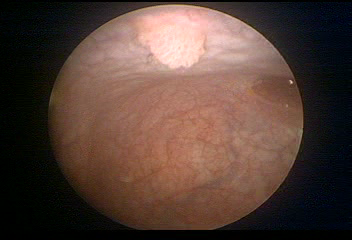
Modality: WLC
Class: Malignant
Subclass: HighGradePapillary
Lesion: L3
Stage: Ta
Morphology: Papillary
Bladder cancer association: Yes
Annotated structures: Tumor